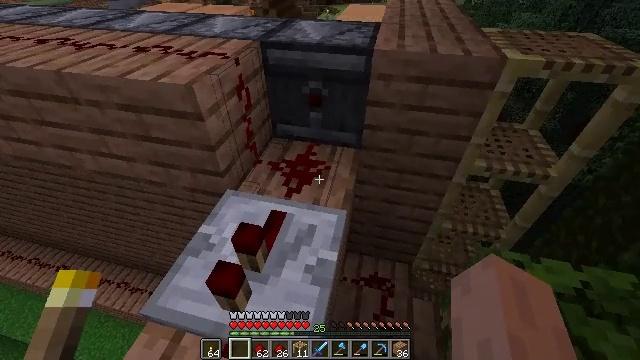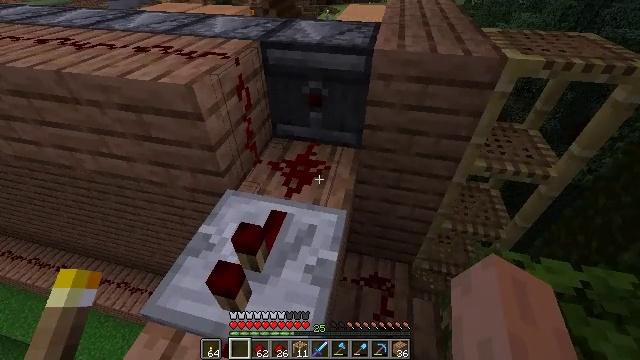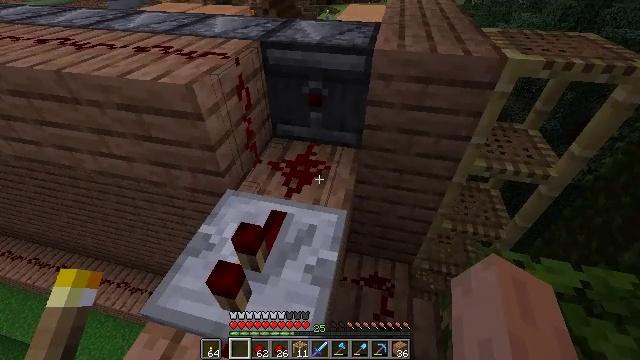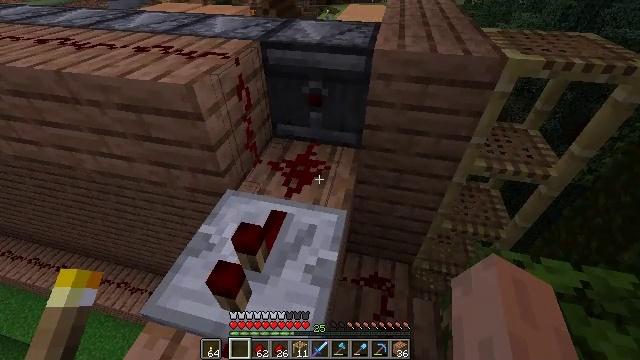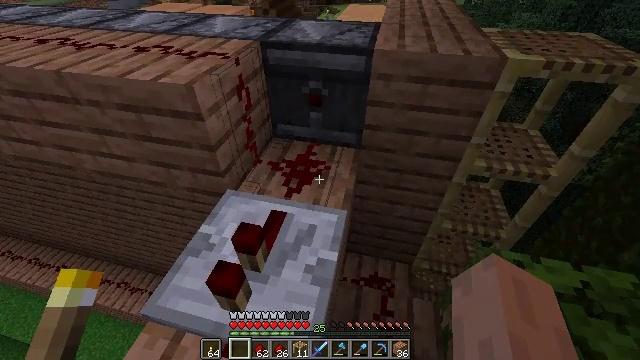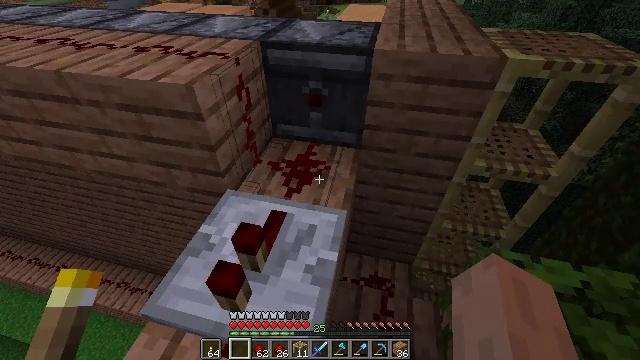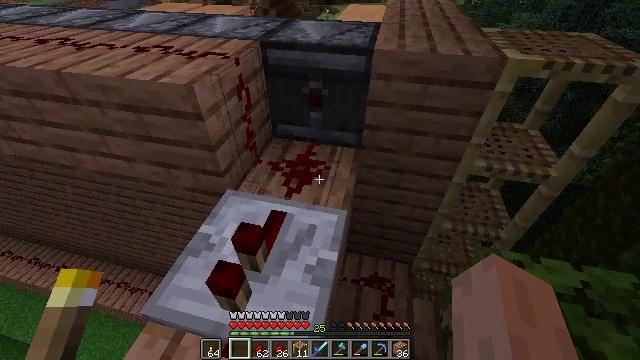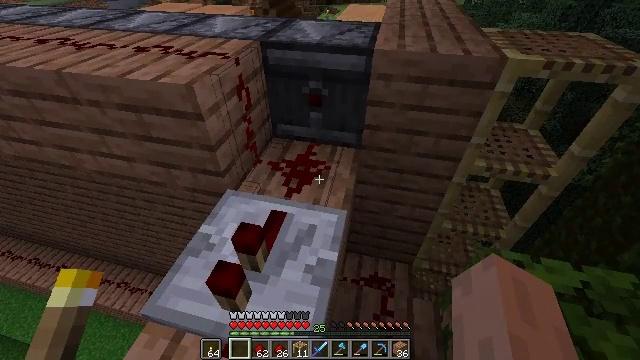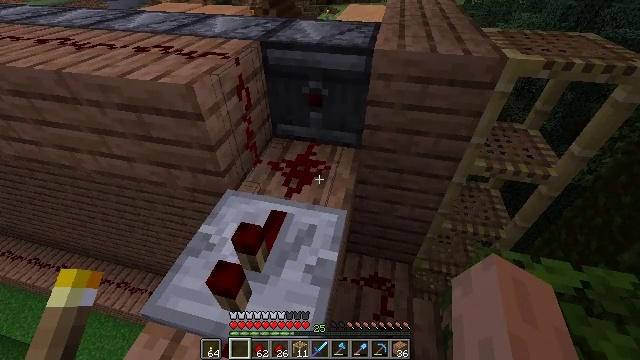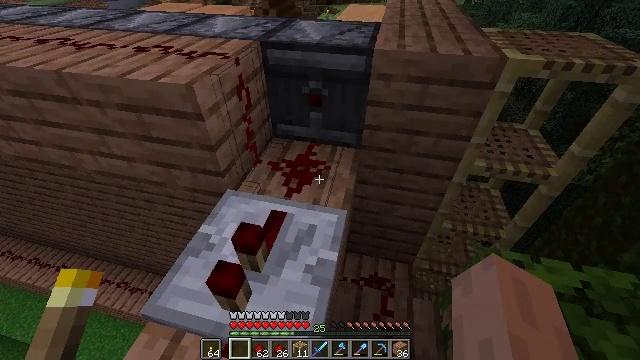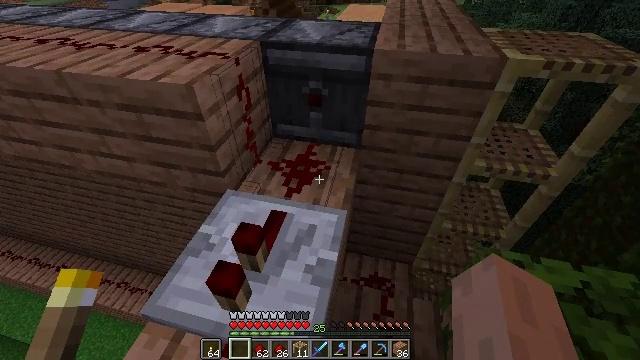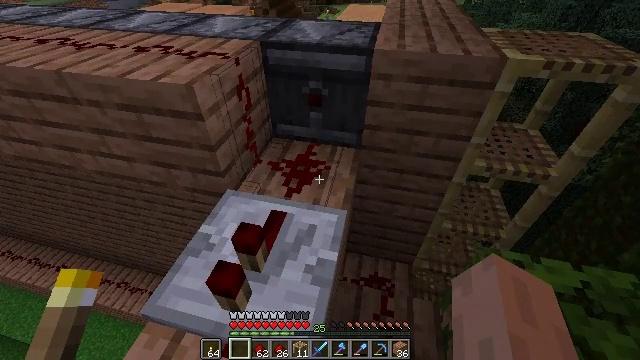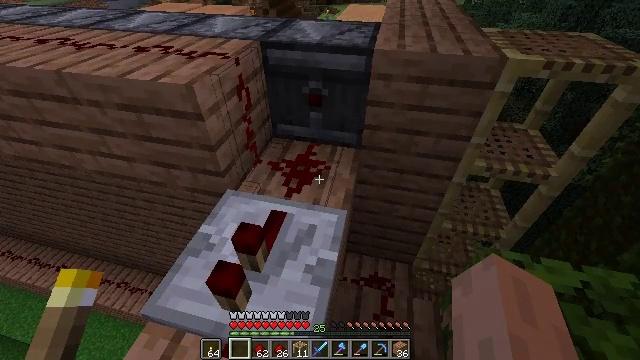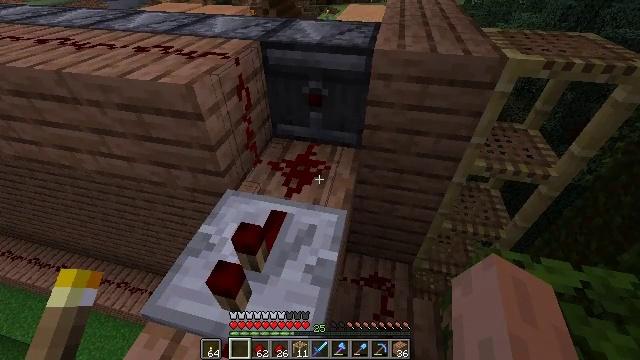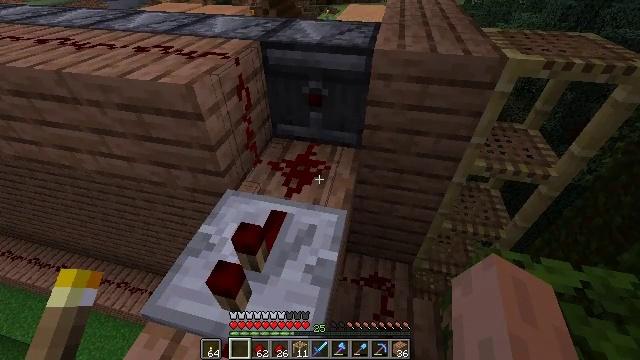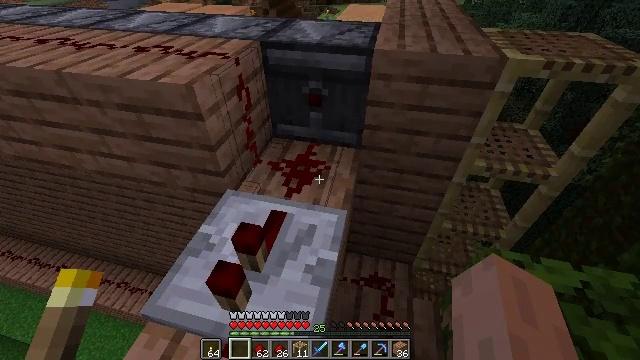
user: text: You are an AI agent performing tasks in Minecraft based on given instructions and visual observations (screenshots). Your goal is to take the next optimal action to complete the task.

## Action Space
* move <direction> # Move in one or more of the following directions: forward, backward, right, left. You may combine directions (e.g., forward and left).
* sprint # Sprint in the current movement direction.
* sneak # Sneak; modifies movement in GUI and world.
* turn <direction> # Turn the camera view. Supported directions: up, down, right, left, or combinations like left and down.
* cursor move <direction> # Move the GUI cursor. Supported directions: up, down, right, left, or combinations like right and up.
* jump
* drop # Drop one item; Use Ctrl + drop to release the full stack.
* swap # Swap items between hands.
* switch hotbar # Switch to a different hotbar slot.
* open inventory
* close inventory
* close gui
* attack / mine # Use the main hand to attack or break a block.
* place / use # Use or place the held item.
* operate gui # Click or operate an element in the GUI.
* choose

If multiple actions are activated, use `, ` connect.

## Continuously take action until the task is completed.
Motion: motion action
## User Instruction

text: Attack bamboo to gather it.
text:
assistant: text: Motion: no_op
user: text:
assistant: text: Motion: no_op
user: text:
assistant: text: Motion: no_op
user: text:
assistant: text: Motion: no_op
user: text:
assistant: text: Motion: no_op
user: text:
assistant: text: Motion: no_op
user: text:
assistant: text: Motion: no_op
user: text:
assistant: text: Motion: no_op
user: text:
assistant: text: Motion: no_op
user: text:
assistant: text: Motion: no_op
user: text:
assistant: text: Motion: no_op
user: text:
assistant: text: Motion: no_op
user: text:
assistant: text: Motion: no_op
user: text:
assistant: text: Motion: no_op
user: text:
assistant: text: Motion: no_op
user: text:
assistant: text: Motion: no_op
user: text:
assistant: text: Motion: no_op
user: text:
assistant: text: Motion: no_op
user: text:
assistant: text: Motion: no_op
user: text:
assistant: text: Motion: no_op
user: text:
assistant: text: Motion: no_op
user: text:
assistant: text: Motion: no_op
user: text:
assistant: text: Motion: no_op
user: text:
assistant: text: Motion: move forward
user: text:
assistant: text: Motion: move forward
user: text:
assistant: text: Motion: move forward
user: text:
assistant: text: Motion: move forward
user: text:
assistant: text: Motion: move forward
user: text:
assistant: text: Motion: move forward
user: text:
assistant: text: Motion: no_op